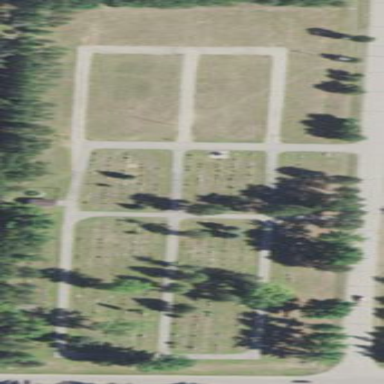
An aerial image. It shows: Cemetery.